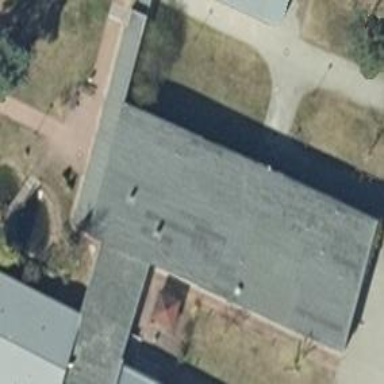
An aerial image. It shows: School.